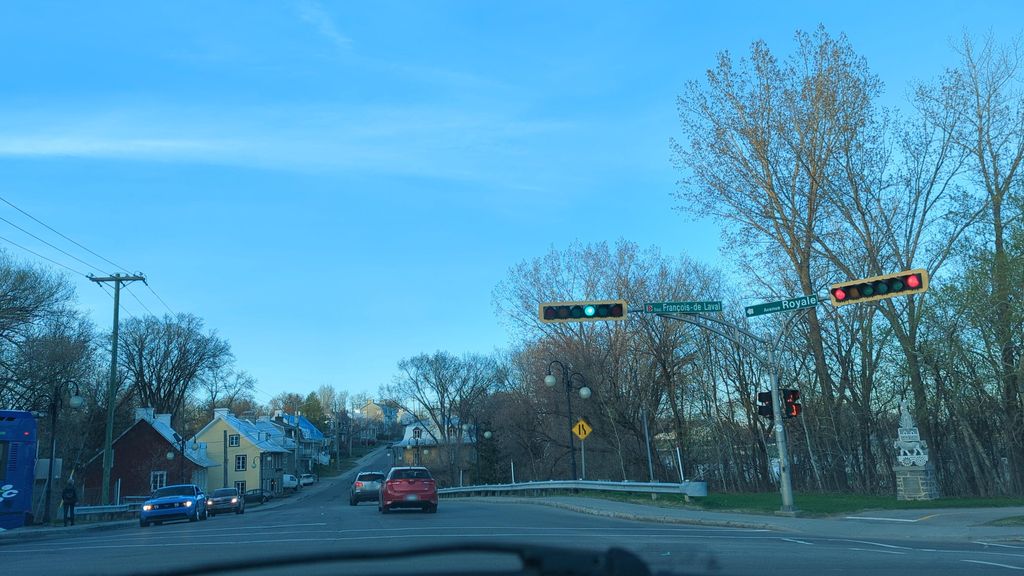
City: quebec_city